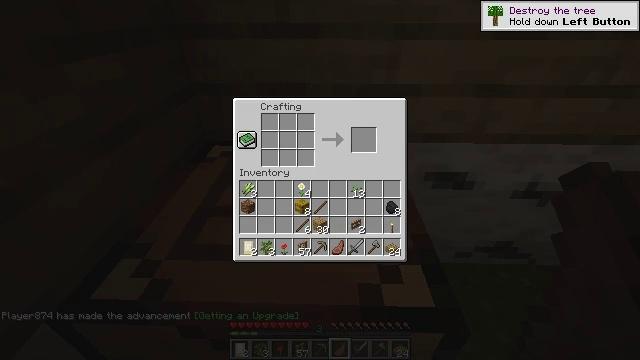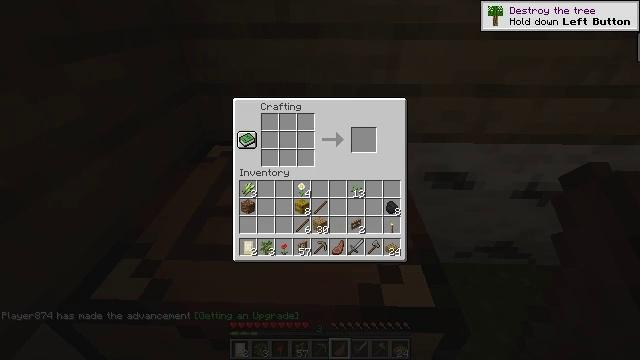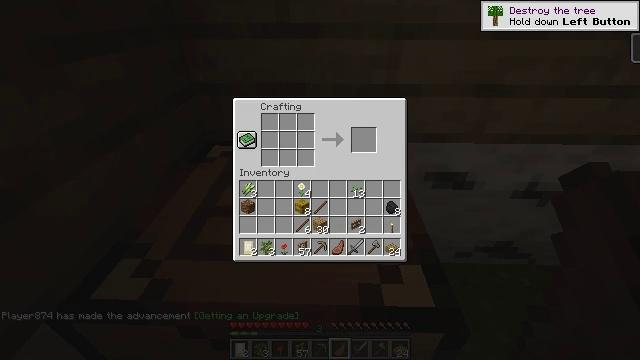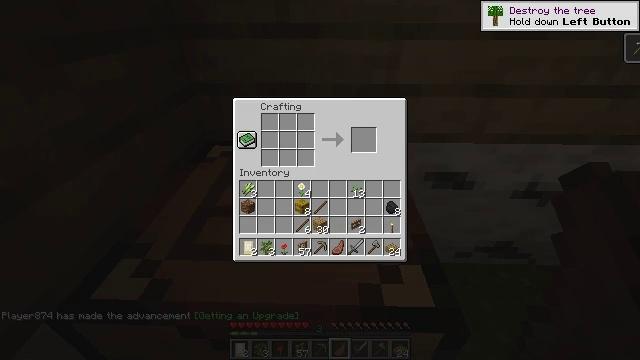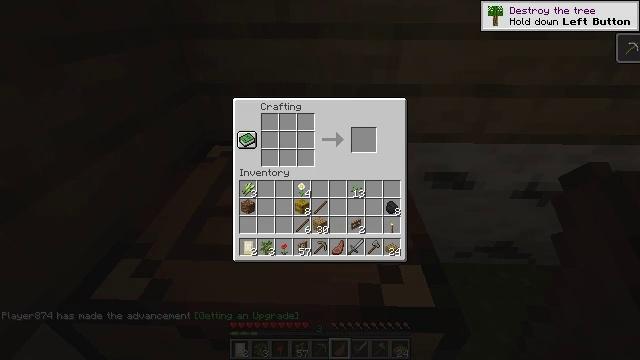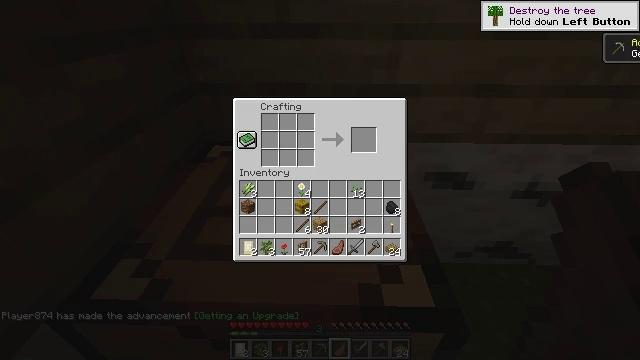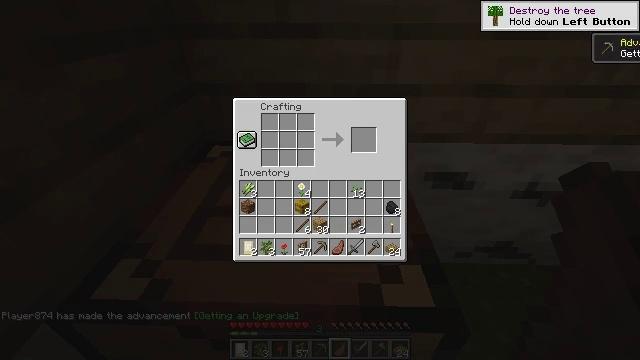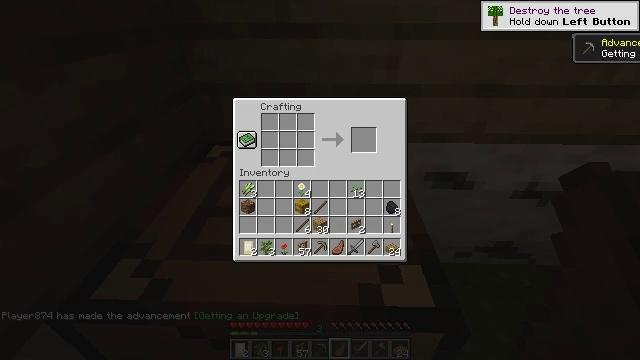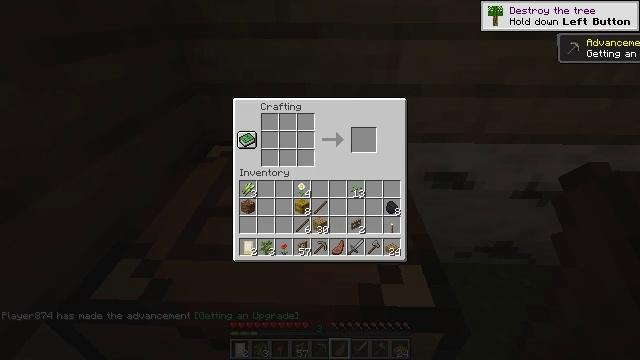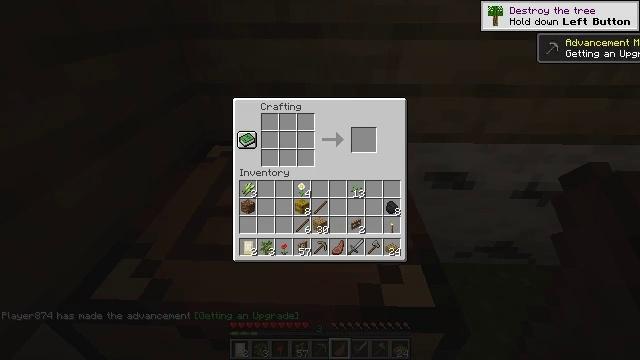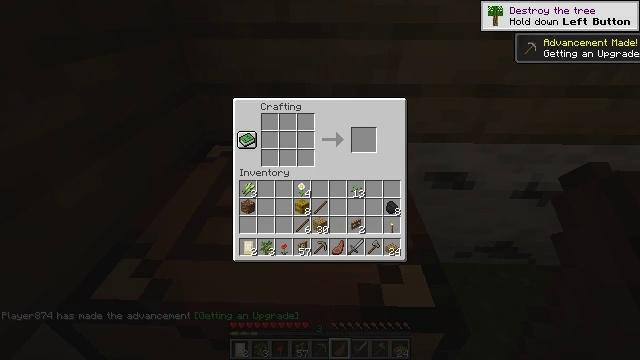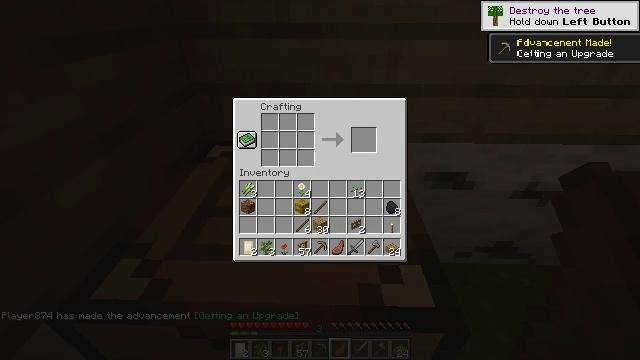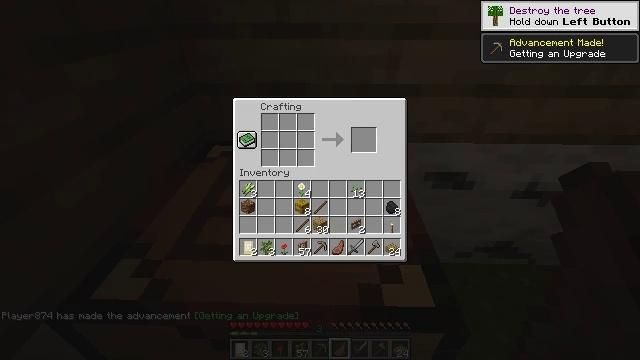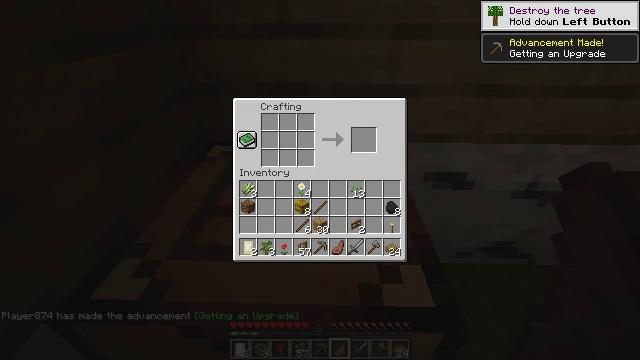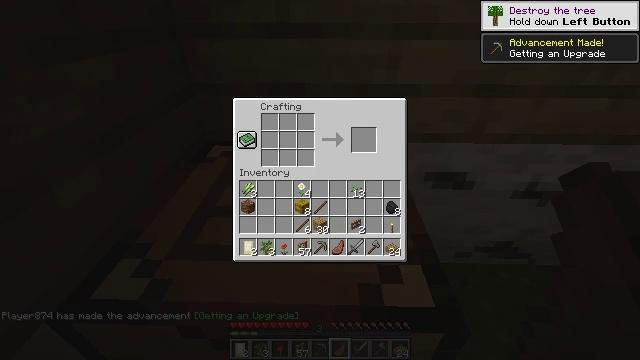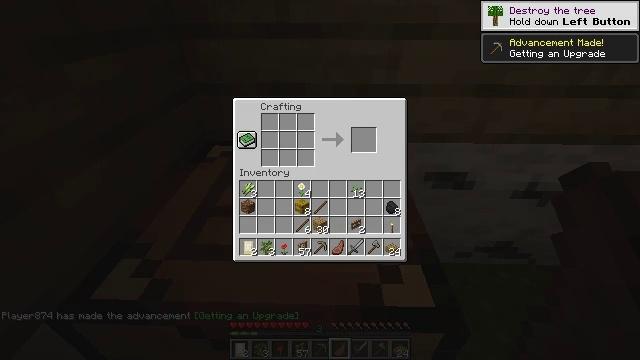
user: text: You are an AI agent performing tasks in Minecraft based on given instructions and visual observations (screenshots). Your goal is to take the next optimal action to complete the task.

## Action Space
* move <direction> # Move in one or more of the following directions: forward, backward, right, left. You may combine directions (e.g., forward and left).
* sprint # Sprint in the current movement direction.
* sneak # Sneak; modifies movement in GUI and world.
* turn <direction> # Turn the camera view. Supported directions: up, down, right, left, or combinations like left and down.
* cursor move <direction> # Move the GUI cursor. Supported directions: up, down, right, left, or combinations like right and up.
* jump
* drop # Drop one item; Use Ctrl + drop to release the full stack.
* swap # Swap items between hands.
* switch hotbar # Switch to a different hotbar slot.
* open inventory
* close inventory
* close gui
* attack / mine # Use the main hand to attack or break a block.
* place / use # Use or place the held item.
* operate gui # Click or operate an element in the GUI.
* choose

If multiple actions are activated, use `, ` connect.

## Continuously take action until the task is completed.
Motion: motion action
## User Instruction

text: Clear the ground by mining grass.
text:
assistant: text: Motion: no_op
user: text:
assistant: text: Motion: no_op
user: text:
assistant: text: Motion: no_op
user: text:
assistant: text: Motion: no_op
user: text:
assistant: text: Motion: no_op
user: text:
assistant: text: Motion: no_op
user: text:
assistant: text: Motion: no_op
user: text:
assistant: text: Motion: no_op
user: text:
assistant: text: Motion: no_op
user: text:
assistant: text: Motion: no_op
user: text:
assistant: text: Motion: no_op
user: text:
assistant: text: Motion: no_op
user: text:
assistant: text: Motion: no_op
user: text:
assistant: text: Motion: no_op
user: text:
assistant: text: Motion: no_op
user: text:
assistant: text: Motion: no_op
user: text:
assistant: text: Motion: no_op
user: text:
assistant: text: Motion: close gui
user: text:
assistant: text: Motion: open inventory
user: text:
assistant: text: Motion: turn up, open inventory
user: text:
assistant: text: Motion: turn right and up
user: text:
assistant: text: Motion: turn right and up
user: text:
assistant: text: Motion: turn right and up
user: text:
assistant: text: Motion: turn right and up
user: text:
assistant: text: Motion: turn right and up
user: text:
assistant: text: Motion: turn right and up
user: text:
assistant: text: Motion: turn right
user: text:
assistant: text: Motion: turn right
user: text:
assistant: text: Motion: turn right
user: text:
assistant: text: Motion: turn right